Question: I have a control panel that when the center button is clicked another panel containing the draw control features is toggled and displayed(image example below)
What I would like to happen is that when I click the "Map Tools" button again and the draw controls panel is hidden, all controls within this panel are automatically deactivated.
For the panel toggle I am using a simple jQuery script:
'''
$(document).ready(function(){
$(".olControlCustomNavToolbar").hide();
$("a#map_tools").click(function(event){
$(".tools").find(".olControlCustomNavToolbar").toggle();
if($(".print_pref").is(":visible")){
$(".print_pref").hide();
}
return false;
});
});
'''
For the draw controls I kinda mixed it up a bit to customize(so please don't go off on me say the CustomNavToolbar is not supposed to be used this way)
'''
OpenLayers.Control.CustomNavToolbar=OpenLayers.Class(OpenLayers.Control.Panel,{
initialize:function(options){
OpenLayers.Control.Panel.prototype.initialize.apply(this,[options]);
this.addControls([
new OpenLayers.Control.DrawFeature(vlayer, OpenLayers.Handler.Polygon,{displayClass:'olControlDrawPolygon'}),
new OpenLayers.Control.DrawFeature(vlayer, OpenLayers.Handler.Path,{displayClass:'olControlDrawPath'}),
new OpenLayers.Control.DrawFeature(vlayer, OpenLayers.Handler.Point,{displayClass:'olControlDrawPoint'})
])
this.displayClass='olControlCustomNavToolbar'
}
});
'''
Hope someone can help. Would be very appreciated if there is any other code that would be helpful I'll post it ASAP. Thank you
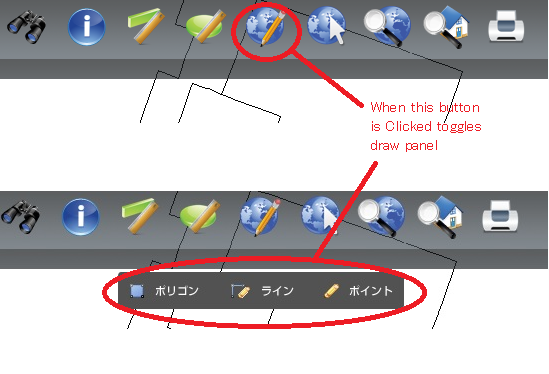
Answer: You can <URL>'.
# Update
<URL> per your request in comment.
Notice now when the navigate option is clicked all drawControls are deactivated.
relevant code:
'''
function toggleControl(element) {
for(key in drawControls) {
var control = drawControls[key];
if(element.value == key && element.checked) {
control.activate();
} else {
control.deactivate();
}
}
}
'''
# Update #2 Per Comment:
If you want to deactivate all the controls when your toolbar is
'''
$("a#map_tools.myButton").click(function (event) {
if ($(".olControlCustomNavToolbar").is(":visible") == false) {
var controls = OpenLayers.Control.CustomNavToolbar.controls
for (x in controls) {
var control = controls[x].deactivate();
}
}
});
'''